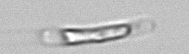
Label: Guinardia_striata